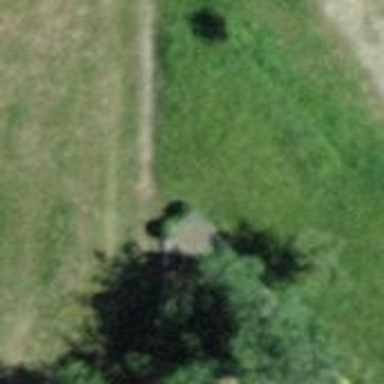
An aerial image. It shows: Unpaved path.